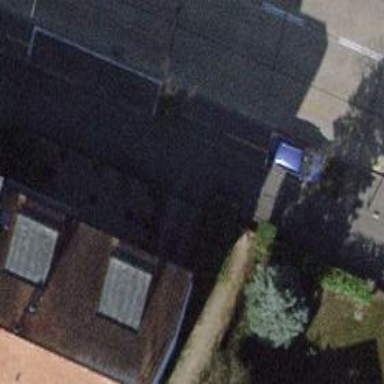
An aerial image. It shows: Driveway with asphalt surface and sidewalk.